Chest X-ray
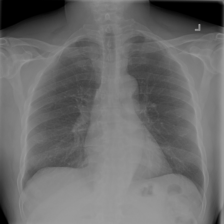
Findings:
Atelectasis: negative
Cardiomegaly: negative
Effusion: negative
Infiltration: negative
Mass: negative
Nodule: negative
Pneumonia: negative
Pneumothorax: negative
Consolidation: negative
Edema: negative
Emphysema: negative
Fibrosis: negative
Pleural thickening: negative
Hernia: negative